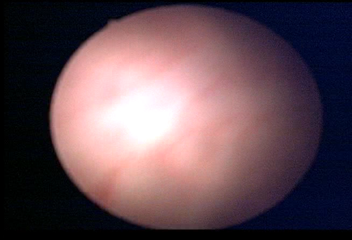
Modality: WLC
Class: Normal mucosa
Bladder cancer association: No